Question: Okay I am making a navigation bar and I pretty much did it well but one thing bothers me and that is how to get rid of the little space that lies in between first li and left margin.
'''
<div id="nav">
<ul>
<li><a href="#">Home</a></li><li>
<a href="#">Resume</a></li><li>
<a href="#">Contact</a></li>
</ul>
</div>
'''
'''
#nav {margin:0px;padding:0px;}
#nav ul {list-style-type:none;background: #909909;}
#nav ul li {display: inline-table;padding: 10px;margin: 0px;}
#nav ul li:hover {background-color:#333;}
#nav ul li a {text-decoration: none;font-family:klavika;color: #fff;}
'''

As you can see the space between that first li element and the left margin.
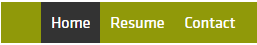
Answer: Kill the left padding on the 'ul':
'''
#nav ul {list-style-type:none; background:#909909; padding-left:0;}
'''